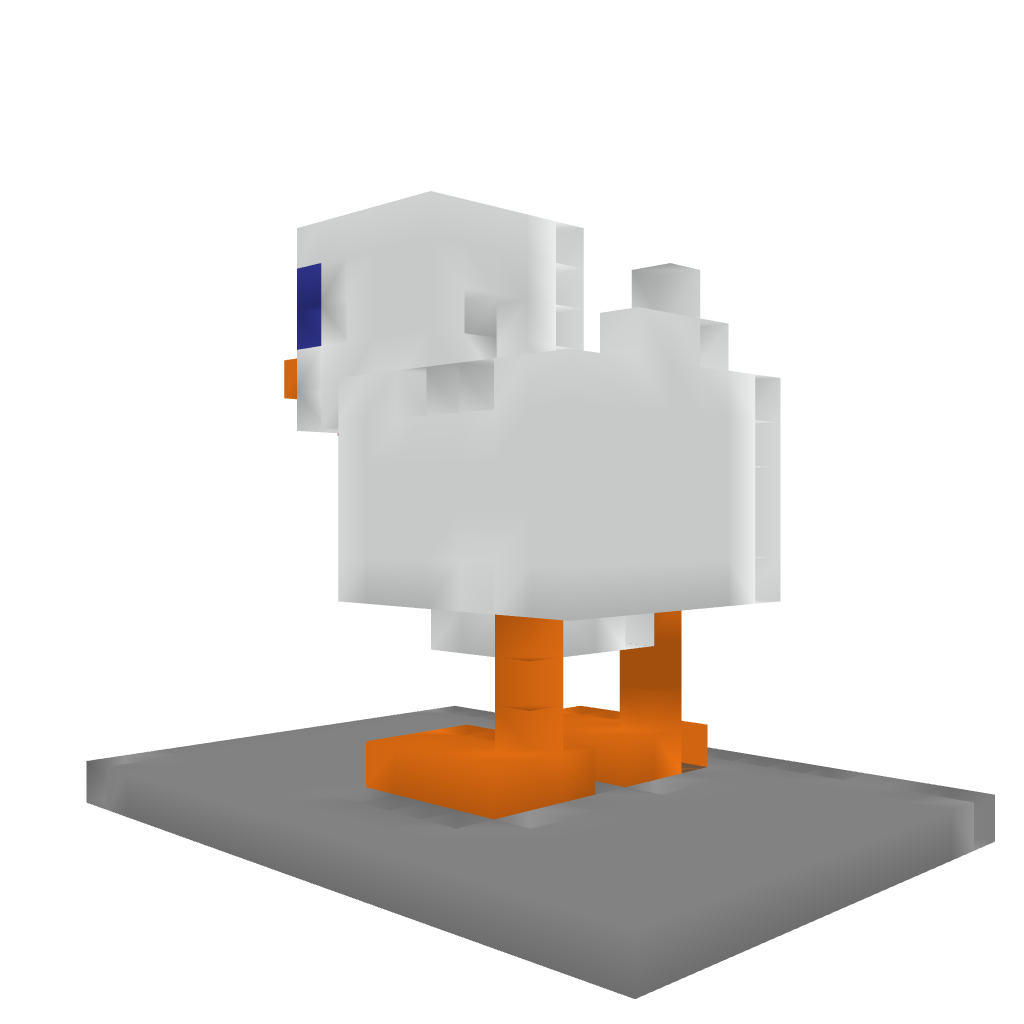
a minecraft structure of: Giant egg-laying chicken #2